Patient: sex F, age 54
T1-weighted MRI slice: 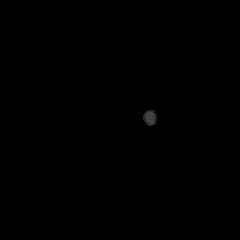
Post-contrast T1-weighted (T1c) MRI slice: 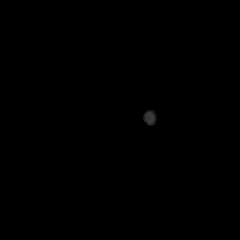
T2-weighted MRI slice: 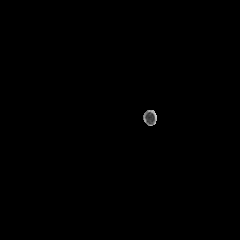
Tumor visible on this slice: no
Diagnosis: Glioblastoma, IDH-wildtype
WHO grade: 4